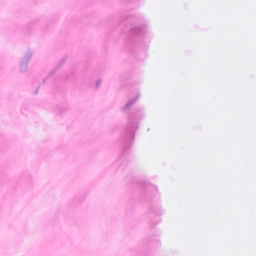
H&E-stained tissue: Breast